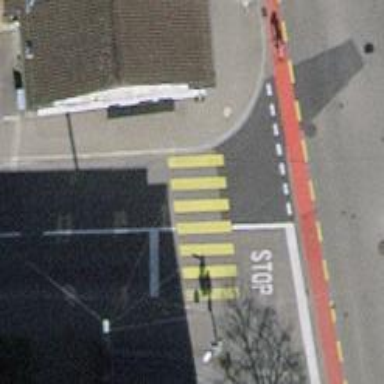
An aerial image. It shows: Road crossing with traffic signals.